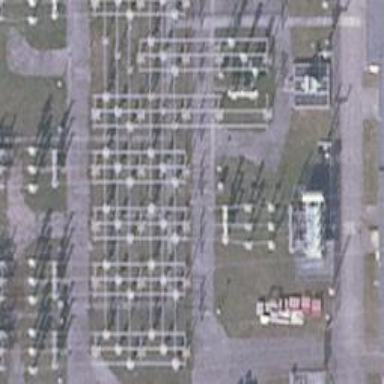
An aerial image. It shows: Outdoor switch with three cables connected.